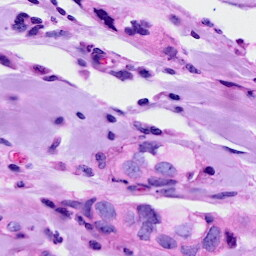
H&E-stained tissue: Breast